Interaction volume radius: 5 \u00c5
Interaction volume height: 10 \u00c5
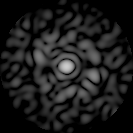
Disorder parameter: 0.9065